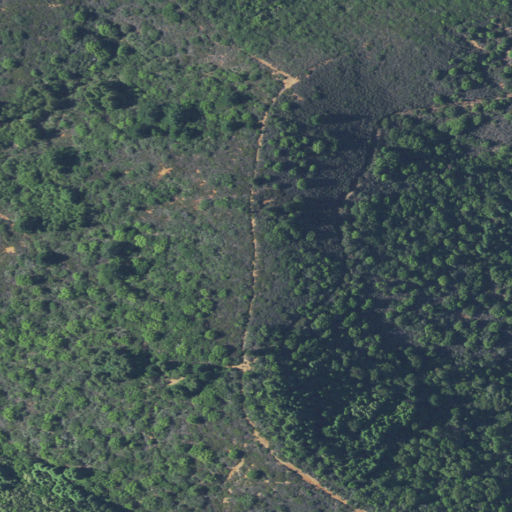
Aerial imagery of mountain in California named Bradford Mountain containing evergreen forest, mixed forest, shrub, and grassland